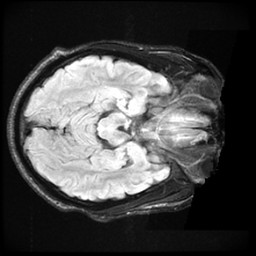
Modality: FLAIR
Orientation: axial
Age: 21
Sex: male
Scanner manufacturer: ge
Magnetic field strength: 3 T
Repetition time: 11 s
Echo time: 0.1497 s